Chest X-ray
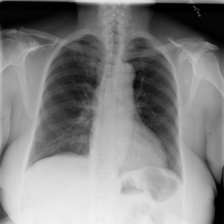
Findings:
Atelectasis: negative
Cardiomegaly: negative
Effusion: negative
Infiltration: negative
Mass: negative
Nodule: negative
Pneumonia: negative
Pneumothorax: negative
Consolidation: negative
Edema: negative
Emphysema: negative
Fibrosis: negative
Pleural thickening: negative
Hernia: negative